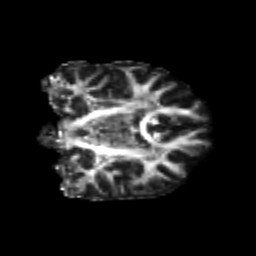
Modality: FA
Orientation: coronal
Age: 21
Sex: male
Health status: healthy
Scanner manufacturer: philips
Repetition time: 7.388 s
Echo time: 0.08599 s